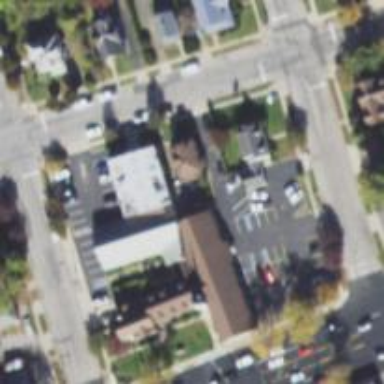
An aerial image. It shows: Building that serves as place of worship.